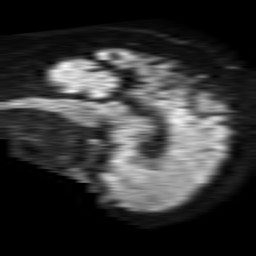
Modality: TRACE
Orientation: sagittal
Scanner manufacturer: philips
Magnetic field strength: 1.5 T
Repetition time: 4.6 s
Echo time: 0.08517 s